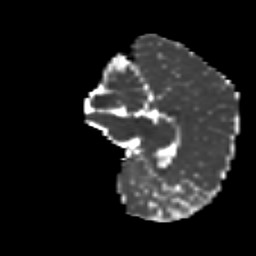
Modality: MD
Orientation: sagittal
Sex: male
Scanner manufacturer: siemens
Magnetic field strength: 3 T
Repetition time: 5 s
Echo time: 0.071 s